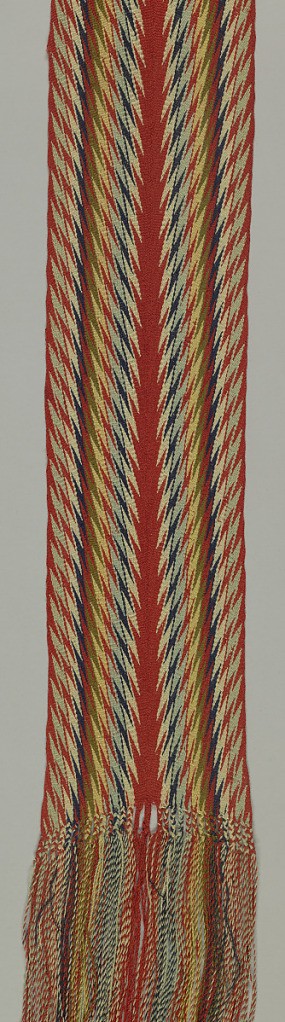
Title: Sash
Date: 19th century
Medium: wool Technique: diagonal interlacing
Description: Long and narrow sash with fringes at each end with pattern of chevrins. known as 'ceinture flêche'.